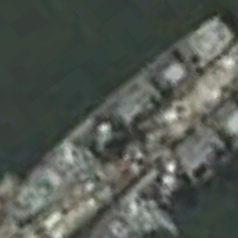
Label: cruiser